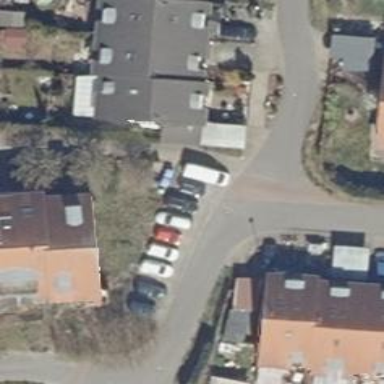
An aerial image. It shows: Asphalt road in living street.